Interaction volume radius: 5 \u00c5
Interaction volume height: 10 \u00c5
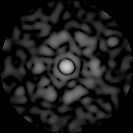
Disorder parameter: 0.7497